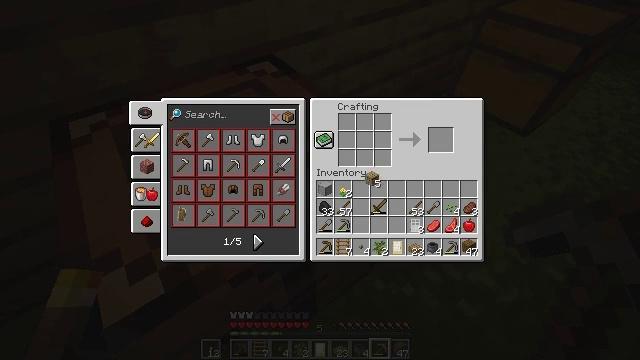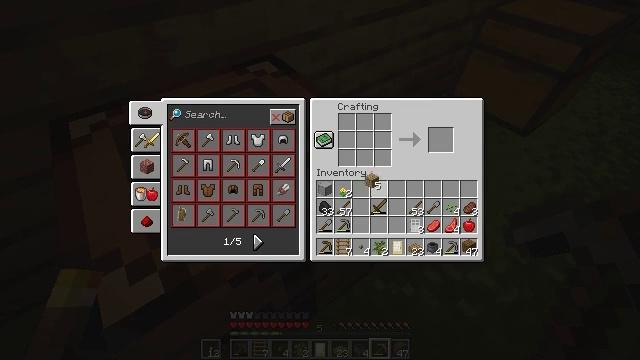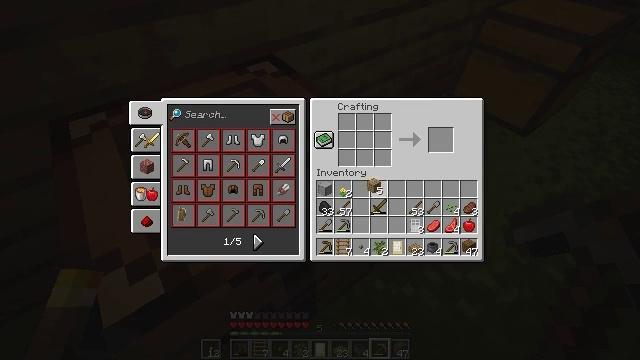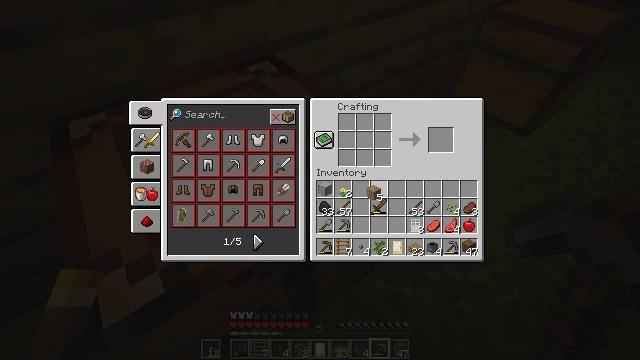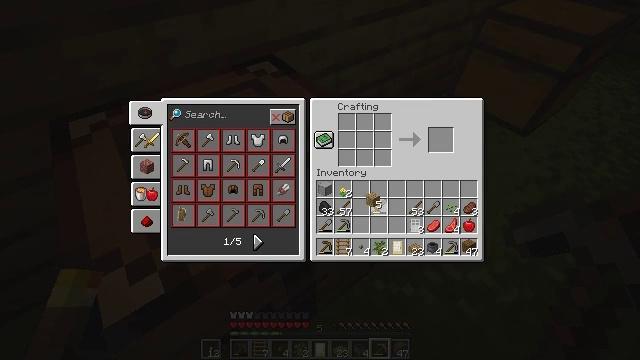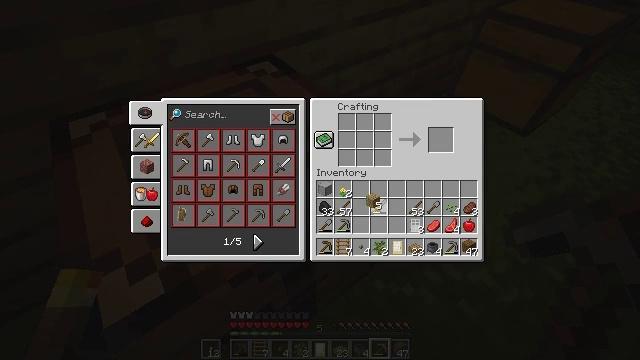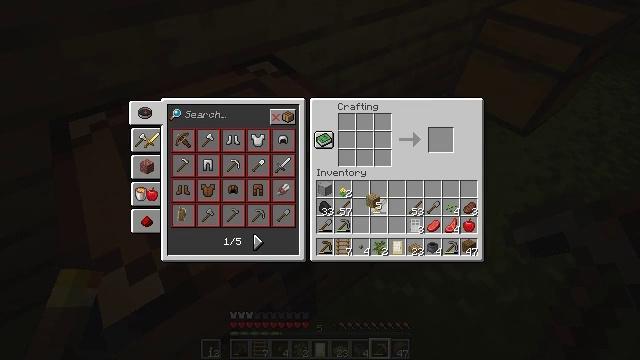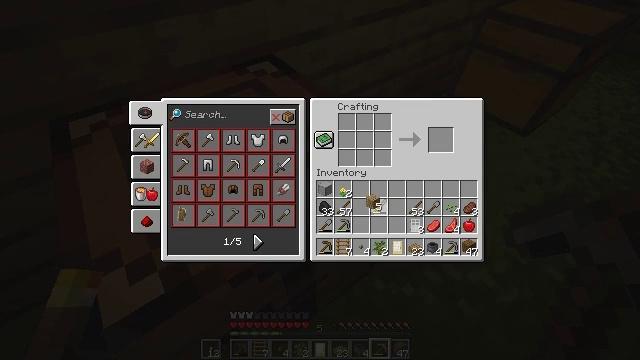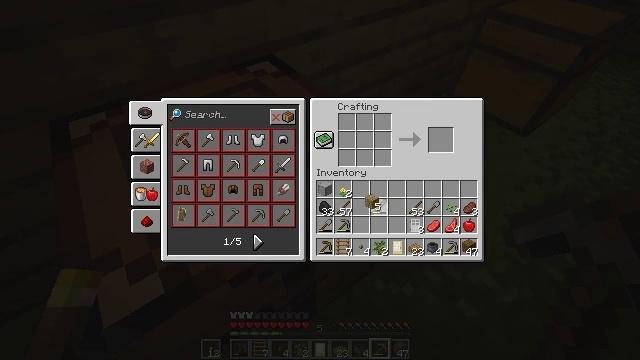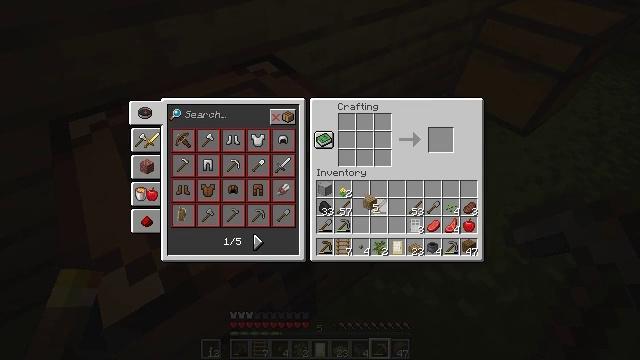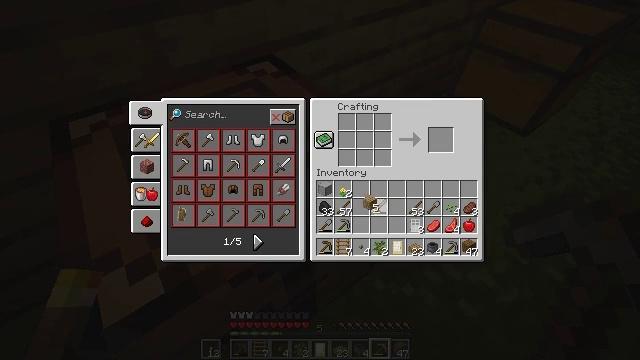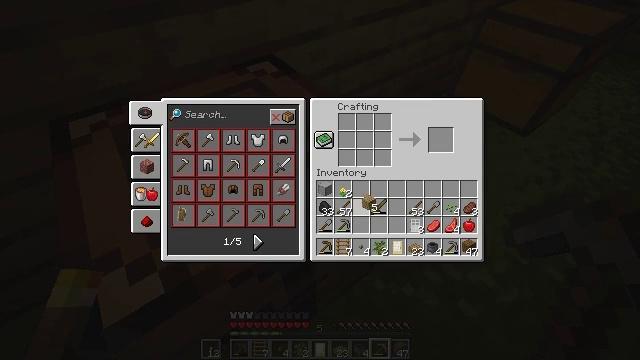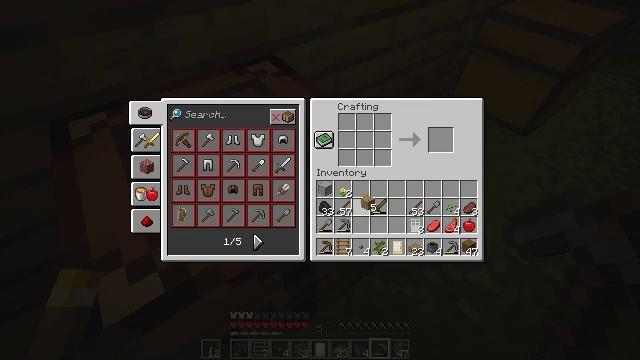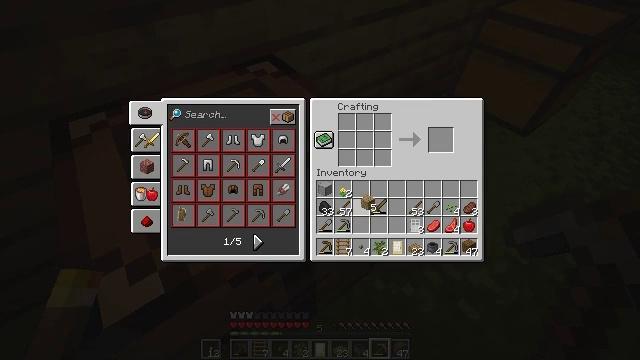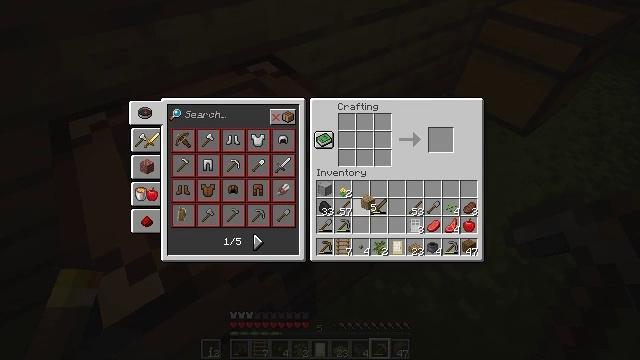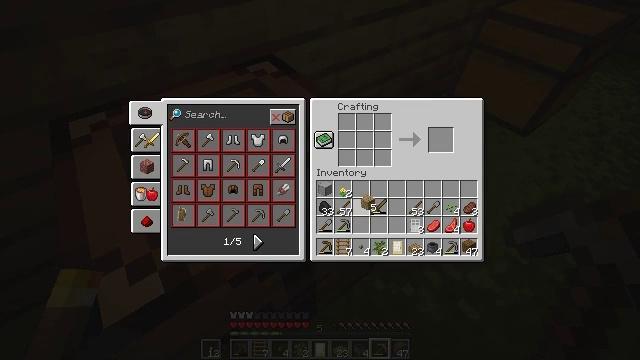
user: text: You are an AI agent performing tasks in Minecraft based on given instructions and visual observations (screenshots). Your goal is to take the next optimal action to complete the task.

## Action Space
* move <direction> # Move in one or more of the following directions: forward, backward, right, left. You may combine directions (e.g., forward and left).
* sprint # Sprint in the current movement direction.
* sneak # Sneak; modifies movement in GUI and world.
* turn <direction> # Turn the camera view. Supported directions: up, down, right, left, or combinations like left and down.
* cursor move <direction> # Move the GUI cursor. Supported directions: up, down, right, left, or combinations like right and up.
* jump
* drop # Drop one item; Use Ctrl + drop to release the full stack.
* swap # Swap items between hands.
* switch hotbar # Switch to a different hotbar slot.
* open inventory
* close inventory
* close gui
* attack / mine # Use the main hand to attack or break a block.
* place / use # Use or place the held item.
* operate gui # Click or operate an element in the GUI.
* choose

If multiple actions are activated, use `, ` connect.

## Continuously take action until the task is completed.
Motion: motion action
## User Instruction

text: Attack the birch door to open a passage.
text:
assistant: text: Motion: no_op
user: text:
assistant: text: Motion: no_op
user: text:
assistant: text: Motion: cursor move down
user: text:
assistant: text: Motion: cursor move down
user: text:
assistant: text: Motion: no_op
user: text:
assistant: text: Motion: no_op
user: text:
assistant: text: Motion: no_op
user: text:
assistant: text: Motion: no_op
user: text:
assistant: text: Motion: no_op
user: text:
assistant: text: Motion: no_op
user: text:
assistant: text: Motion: no_op
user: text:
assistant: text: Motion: no_op
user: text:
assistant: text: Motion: no_op
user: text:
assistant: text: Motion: no_op
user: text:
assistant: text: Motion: operate gui
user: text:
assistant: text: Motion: operate gui
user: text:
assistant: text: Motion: operate gui
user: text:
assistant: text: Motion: operate gui
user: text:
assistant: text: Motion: no_op
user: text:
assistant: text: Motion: no_op
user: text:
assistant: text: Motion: no_op
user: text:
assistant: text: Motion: no_op
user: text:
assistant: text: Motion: cursor move left
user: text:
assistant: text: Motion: cursor move left and up
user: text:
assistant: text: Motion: no_op
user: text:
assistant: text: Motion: no_op
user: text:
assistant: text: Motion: cursor move left
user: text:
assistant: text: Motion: cursor move left
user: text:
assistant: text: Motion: cursor move left
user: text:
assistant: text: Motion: cursor move left